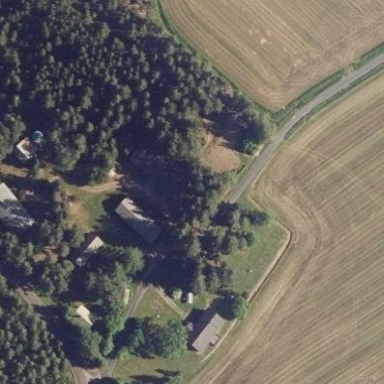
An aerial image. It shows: Farmyard area.